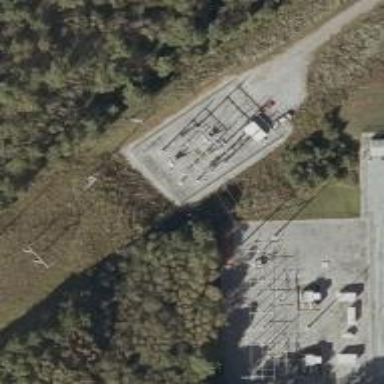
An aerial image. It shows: Switch used for power control.